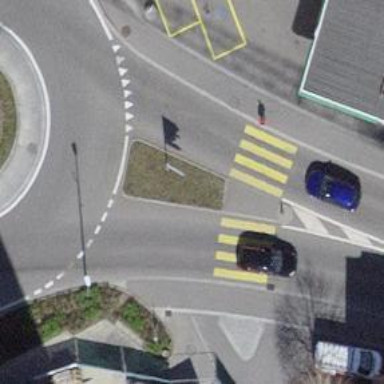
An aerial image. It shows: Uncontrolled zebra crossing with marked island on the road.